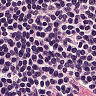
Metastatic tissue present: no